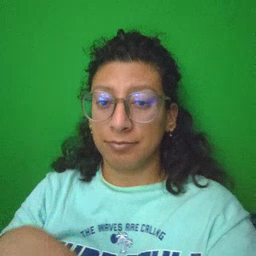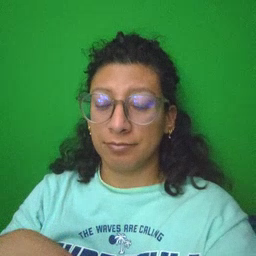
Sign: pajamas